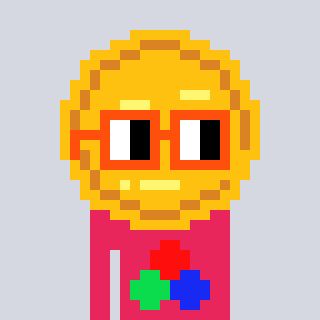
a pixel art character with square orange glasses, a medal-shaped head and a redpinkish-colored body on a cool background